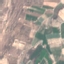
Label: PermanentCrop